Question: In push notification using Urbanship in aandroid. I am getting error in Airship configuration file. The file is reside inside WWW folder along with assets.

I think the configuration file is at right place and this is my config.properties.
'''
developmentAppKey = _RfPLPfVfToWrU23hfRs5NivA
developmentAppSecret = uTqytKedER211CKXfhCpt4-G-w
productionAppKey = Your Production App Key
productionAppSecret = Your Production Secret
#transport is "gcm" or "helium".
transport = gcm
gcmSender = 655763901391
inProduction = false
iapEnabled = false
# 2 = Log.VERBOSE; 3 = Log.DEBUG; 4 = Log.INFO;
# 5 = Log.WARN; 6 = Log.ERROR; 7 = Log.ASSERT;
developmentLogLevel = 3
productionLogLevel = 6
'''
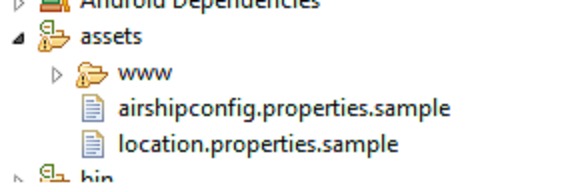
Answer: Remove ".sample" extension of that text file i.e your file name should be "airshipconfig.properties" not "airshipconfig.properties.sample" because in downloaded zip folder ".sample" extension is there hope this will help you